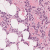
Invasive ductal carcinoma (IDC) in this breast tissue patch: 1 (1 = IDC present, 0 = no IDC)